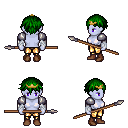
a pixel art fantasy rpg character, female body template, dark elf, purple skin, steel arm armor, gold greaves, green short bangs hairstyle, gold tiara, white cloth bandages, brown shoes, spear, four views (front, back, left, right), 2x2 character sprite sheet, small pixel art, hard edges, no anti-aliasing